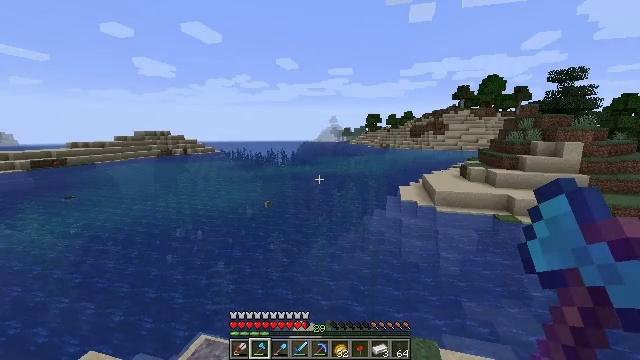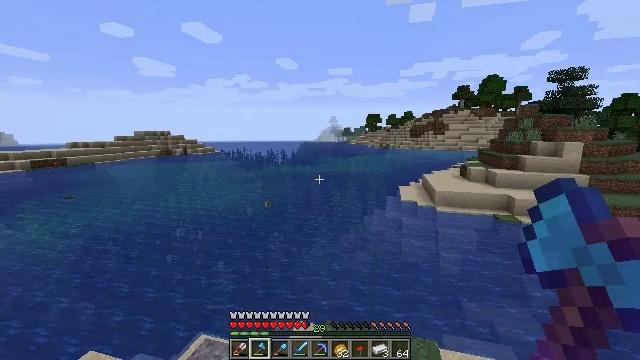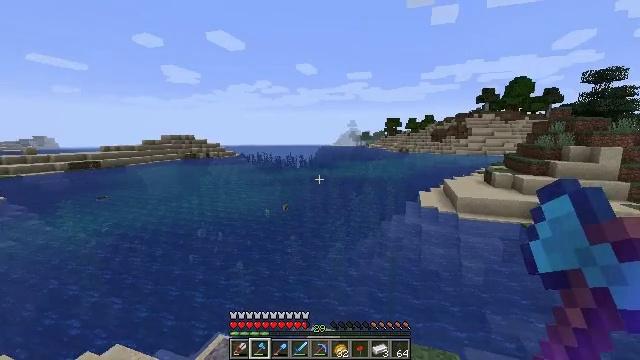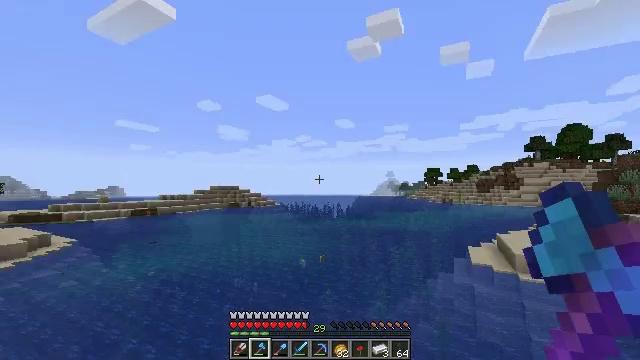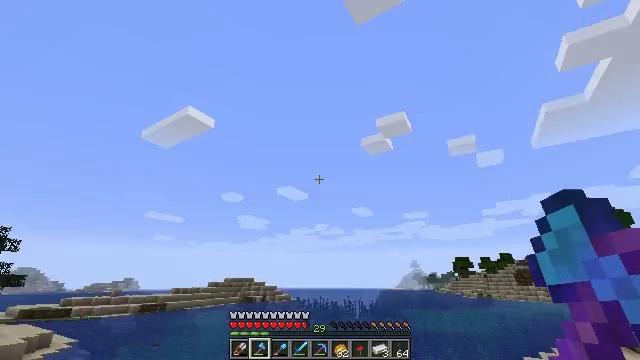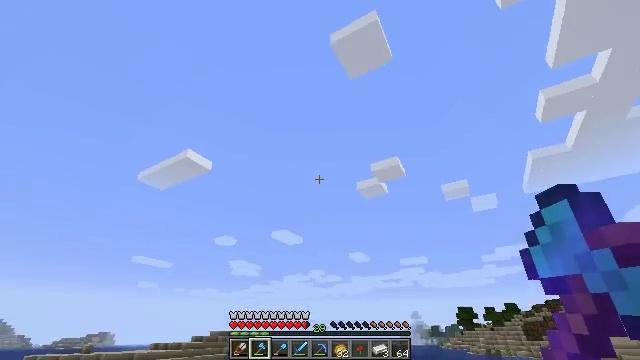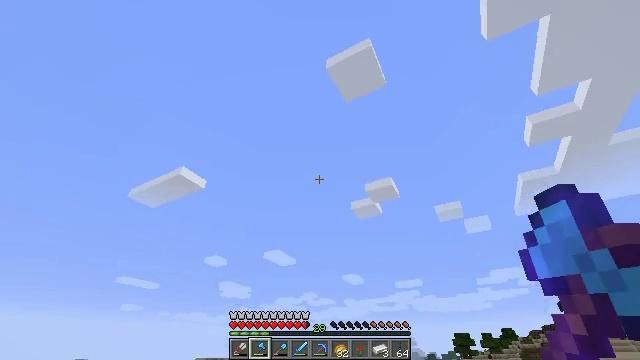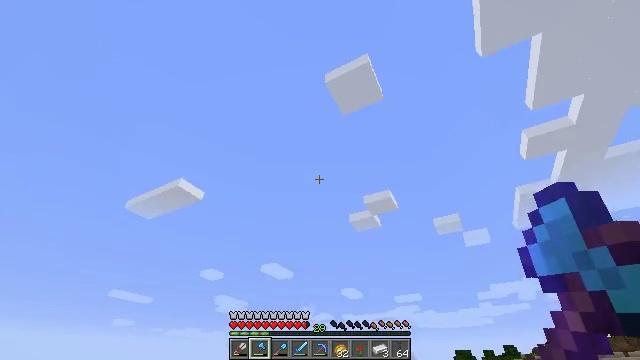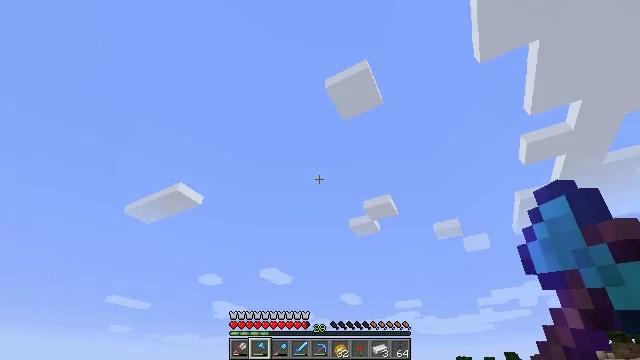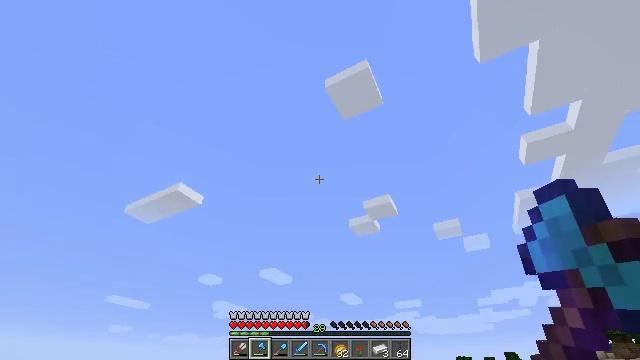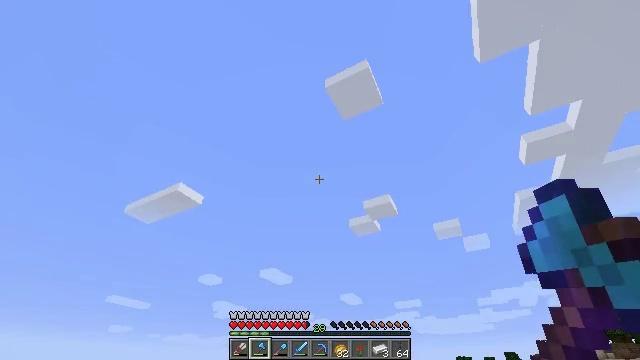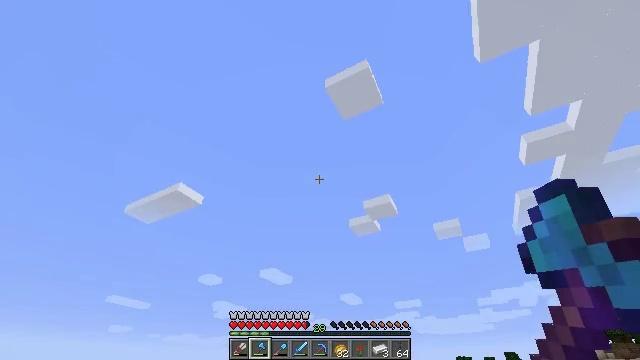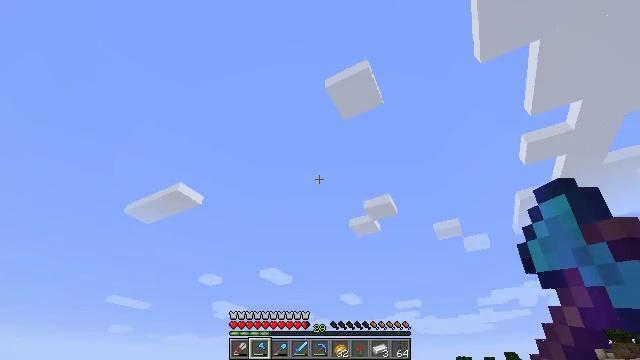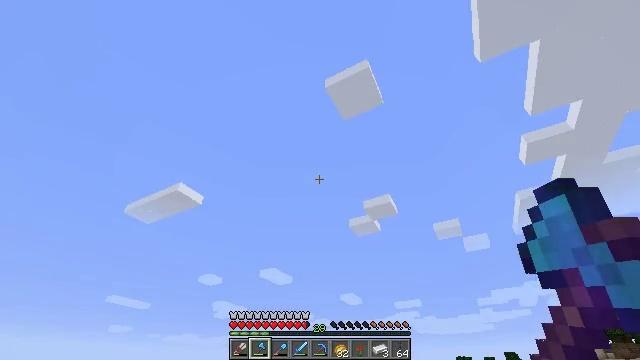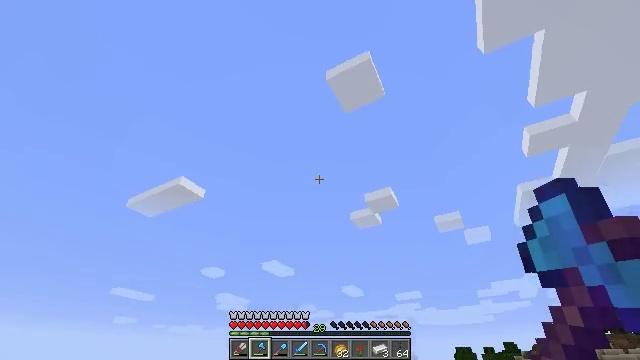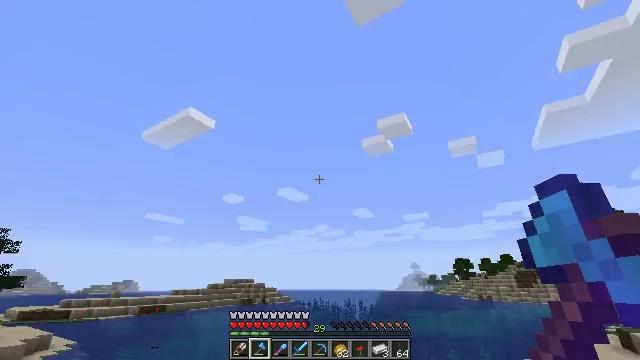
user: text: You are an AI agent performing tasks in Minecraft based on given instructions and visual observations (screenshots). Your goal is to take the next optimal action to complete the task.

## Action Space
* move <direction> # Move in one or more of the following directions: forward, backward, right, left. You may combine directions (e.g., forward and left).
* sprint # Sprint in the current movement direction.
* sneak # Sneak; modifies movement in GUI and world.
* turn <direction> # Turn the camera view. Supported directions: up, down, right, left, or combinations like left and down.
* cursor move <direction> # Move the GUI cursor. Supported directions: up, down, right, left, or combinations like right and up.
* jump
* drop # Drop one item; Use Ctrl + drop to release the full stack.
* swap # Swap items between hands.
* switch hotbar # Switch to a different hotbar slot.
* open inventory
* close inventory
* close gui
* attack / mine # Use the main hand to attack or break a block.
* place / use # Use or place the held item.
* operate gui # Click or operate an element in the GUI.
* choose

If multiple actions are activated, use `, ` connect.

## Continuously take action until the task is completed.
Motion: motion action
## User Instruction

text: Mine the kelp plant underwater.
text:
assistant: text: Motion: no_op
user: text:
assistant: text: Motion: turn left
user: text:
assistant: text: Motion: turn left and up
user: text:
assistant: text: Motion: turn left and up
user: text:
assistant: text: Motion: turn right and up
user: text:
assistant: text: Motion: turn right and up
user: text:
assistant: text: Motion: turn up
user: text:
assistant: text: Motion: turn up
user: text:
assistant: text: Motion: no_op
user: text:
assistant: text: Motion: no_op
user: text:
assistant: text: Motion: no_op
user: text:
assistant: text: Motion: no_op
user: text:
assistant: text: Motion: no_op
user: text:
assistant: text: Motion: turn down
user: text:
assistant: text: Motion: turn left and down
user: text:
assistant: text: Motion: turn left and down
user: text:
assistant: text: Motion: turn left and down
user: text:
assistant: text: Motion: turn down
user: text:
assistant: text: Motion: no_op
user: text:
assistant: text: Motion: no_op
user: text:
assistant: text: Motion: no_op
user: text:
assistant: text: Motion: no_op
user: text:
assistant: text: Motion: no_op
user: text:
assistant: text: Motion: turn left and down
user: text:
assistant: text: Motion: turn left and down
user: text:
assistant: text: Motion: turn left
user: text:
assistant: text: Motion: no_op
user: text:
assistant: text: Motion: no_op
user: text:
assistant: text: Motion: no_op
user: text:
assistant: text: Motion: no_op